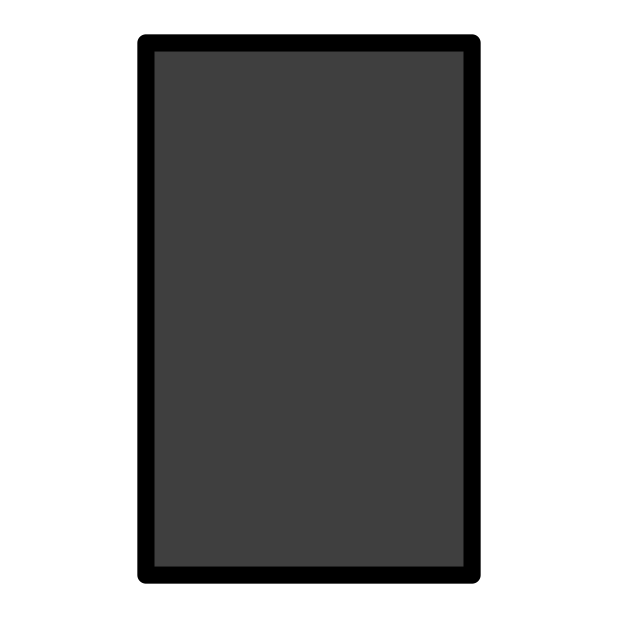
Emoji: ▮
Name: black vertical rectangle
Unicode: 0x25ae